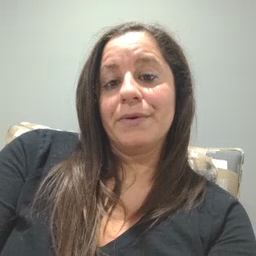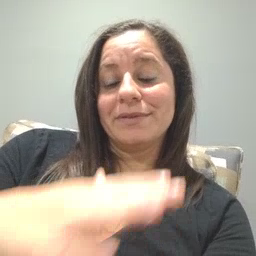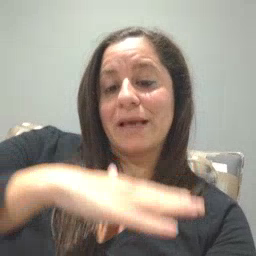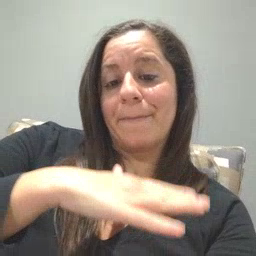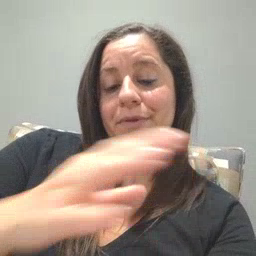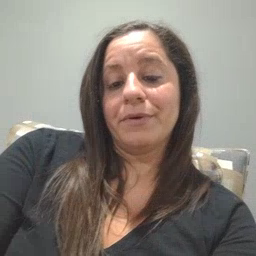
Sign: table